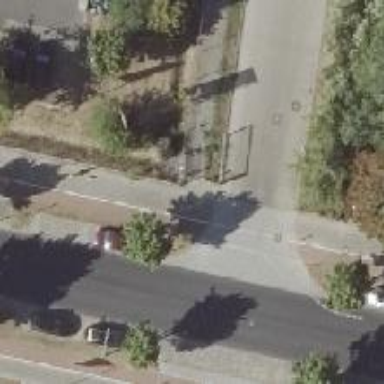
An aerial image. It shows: Road with "give way" sign.